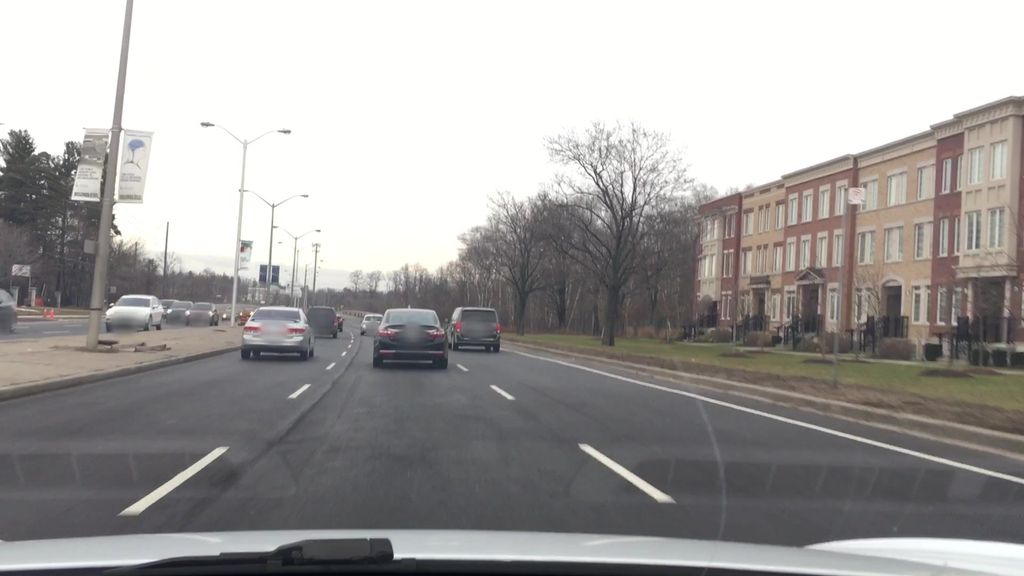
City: toronto